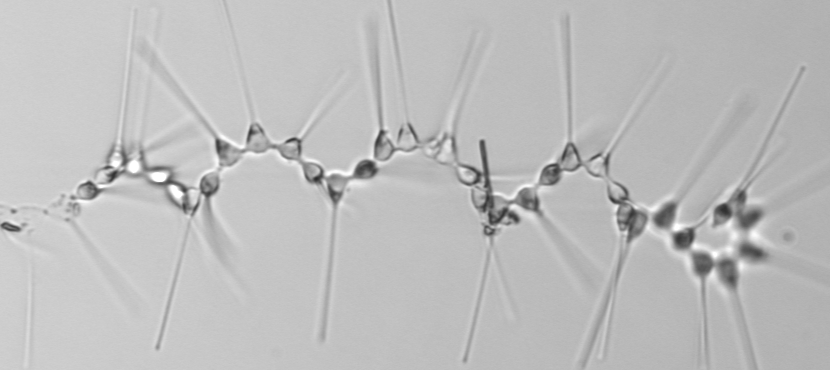
Label: Asterionellopsis_glacialis